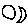
Label: moon